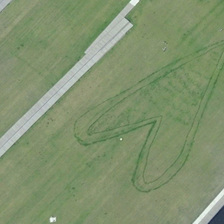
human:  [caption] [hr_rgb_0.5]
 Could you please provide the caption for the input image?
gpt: a road is in a piece of green meadow .

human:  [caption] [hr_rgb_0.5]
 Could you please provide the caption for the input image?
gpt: a road is in a piece of green meadow .

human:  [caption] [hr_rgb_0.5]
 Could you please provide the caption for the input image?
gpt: a road is in a piece of green meadow .

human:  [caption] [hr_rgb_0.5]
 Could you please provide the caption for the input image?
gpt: a road is in a piece of green meadow .

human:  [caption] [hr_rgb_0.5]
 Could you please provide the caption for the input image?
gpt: a road is in a piece of green meadow .